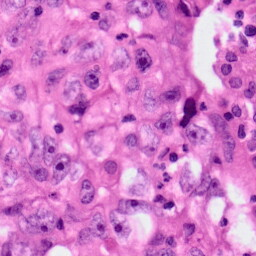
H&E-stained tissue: Lung